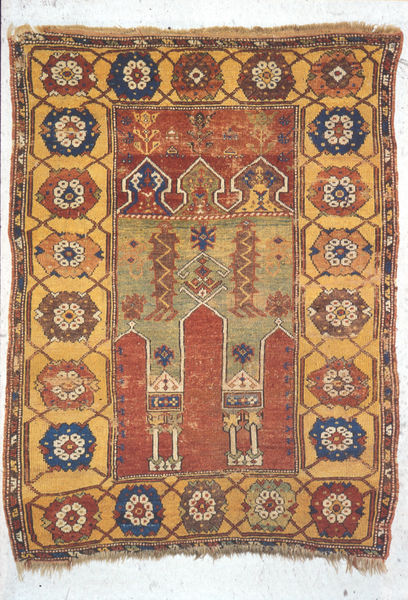
Titel: Ladik-Gebetsteppich aus Zentralanatolien (Islam)
Institution: unbekannt
Schlagwörter: blau, weiß, gelb, grün, ocker, blume, blumen, braun, bunt, grau, orange, säulen, türkis, zeichen, blüten, gebäude, gras, rot, beige, hochformat, muster, ornament, teppich, alt, architektur, rahmen, fransen, stoff, verbindung, seide, abstrakt, fläche, linien, rand, detail, symmetrie, gris, jaune, vert, dekor, floral, ornamente, striche, foto, fotografie, photographie, rechtecke, orient, rechteck, symmetrisch, asien, schwarzweiß, gebet, kapitelle, photo, zacken, arabisch, maison, rouge, tapis, gewebe, stiche, textil, décor, fleurs, waben, geometrie, gewebt, islam, knüpfen, perser, türkei, weben, fleur, blühten, osten, sechseck, bleu, perserteppich, verbindungen, colonnes, franzen, abstrait, couleur, palais, symétrie, länglich, brune, bouquet, couleurs, chinoiserie, jeune, cercle, forme, lignes, motif, orientalisme, persisch, ornement, gebetsteppich, coloré, entrelacs, flechtband, geknüft, géométrique, osamnisches reich, persan, tapis persan, tenture, verbindungslinien, vif, webtechnik, westanatolien, motifs, tapisserie, soie, renaissance, rond, dessus, iran, oriental, art décoratif, ancien, maya, aztèque, inca, symboles, signe, mochica, textile, laine, archtecture, flêche, rougz, franges, tissage, géaographie, ornements, wandteppich, stickerei, persien, webkunst, bouquets, signes, noué, tissé, usé, kilim